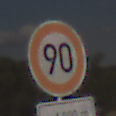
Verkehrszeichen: Geschwindigkeit90
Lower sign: LaengeEinerStrecke5
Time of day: MorningAfternoon
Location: Outdoor (Nature)
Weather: PartlyCloudy
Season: NotSpecified
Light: Natural